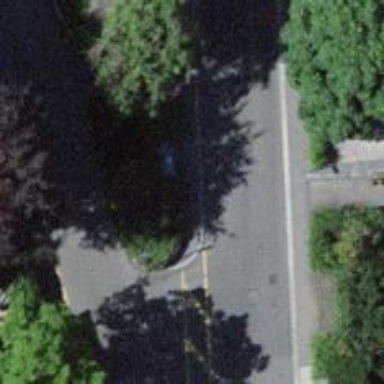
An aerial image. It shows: Asphalt road in living street.